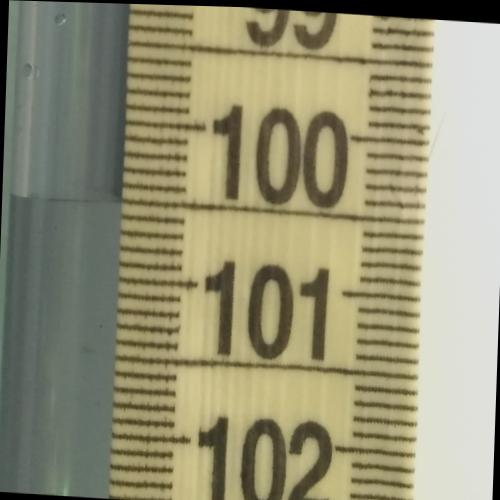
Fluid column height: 100.5 cm